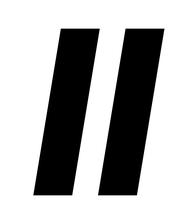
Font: Inter-Italic_ExtraBold_Italic